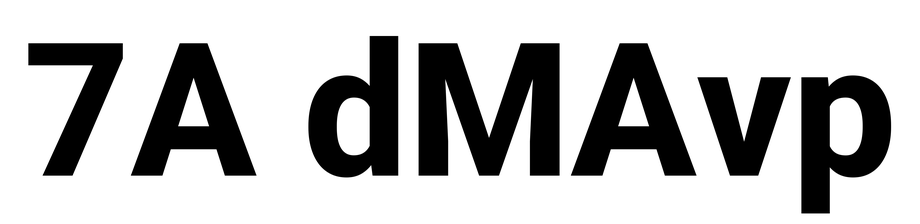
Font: Roboto_ExtraBold